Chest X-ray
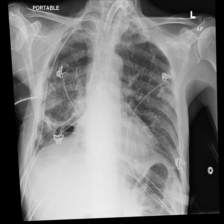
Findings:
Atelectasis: negative
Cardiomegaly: negative
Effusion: negative
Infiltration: negative
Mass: negative
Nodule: negative
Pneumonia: negative
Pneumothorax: positive
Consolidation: negative
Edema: negative
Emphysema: negative
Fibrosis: negative
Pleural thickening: negative
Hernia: negative